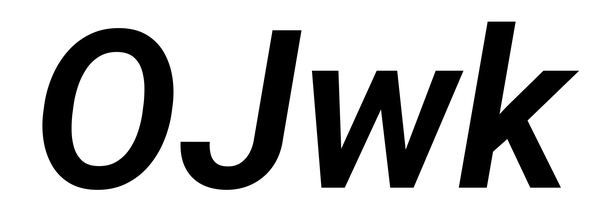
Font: Roboto-Italic_SemiBold_Italic